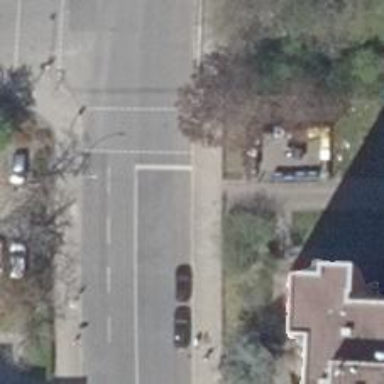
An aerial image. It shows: Road with traffic signals.